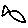
Label: fish